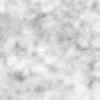
Label: no_change